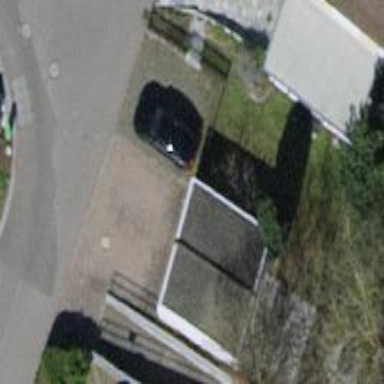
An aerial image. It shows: Group of garages.